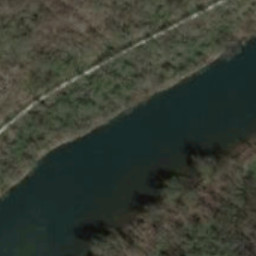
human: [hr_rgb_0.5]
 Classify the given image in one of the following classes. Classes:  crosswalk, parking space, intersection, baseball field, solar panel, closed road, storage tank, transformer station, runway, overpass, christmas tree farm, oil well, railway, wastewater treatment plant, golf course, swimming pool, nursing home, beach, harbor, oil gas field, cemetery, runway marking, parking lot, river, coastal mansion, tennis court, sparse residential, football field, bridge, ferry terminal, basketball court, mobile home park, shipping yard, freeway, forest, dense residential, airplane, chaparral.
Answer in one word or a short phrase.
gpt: river